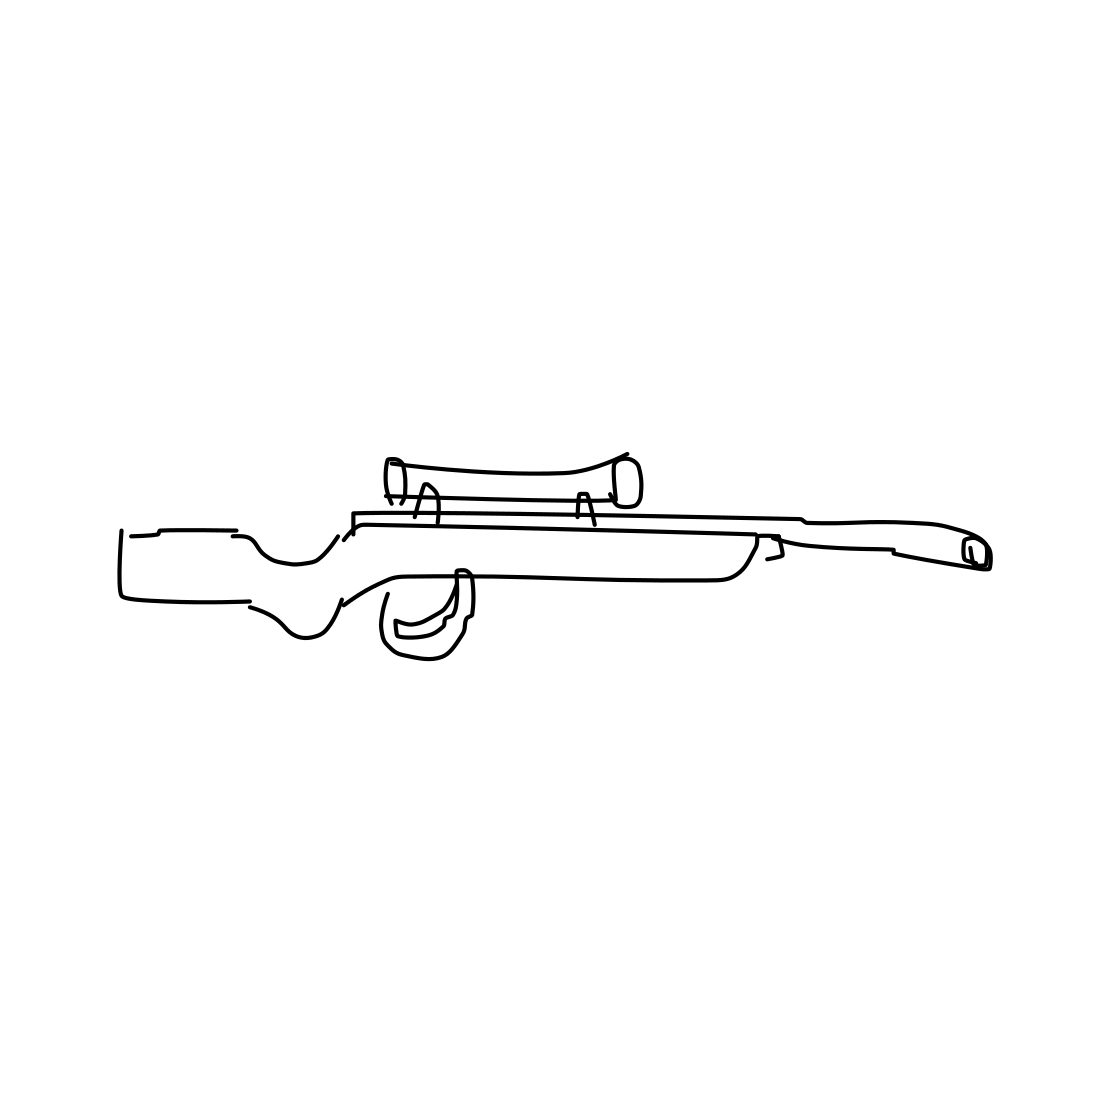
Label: rifle